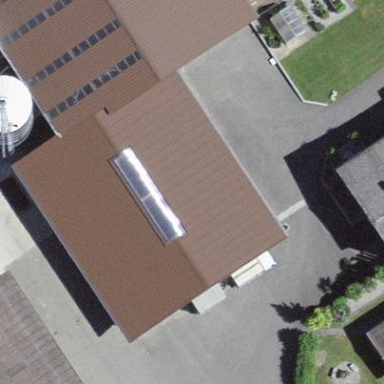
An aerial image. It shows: Barn.